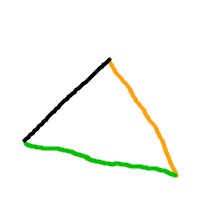
Shape: triangle